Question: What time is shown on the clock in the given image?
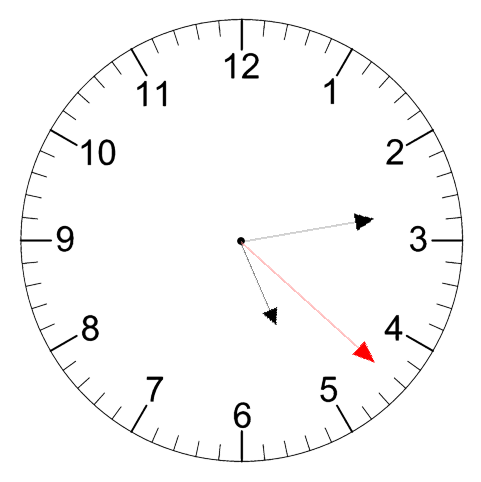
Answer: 05:13:22